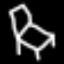
Label: chair